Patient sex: M
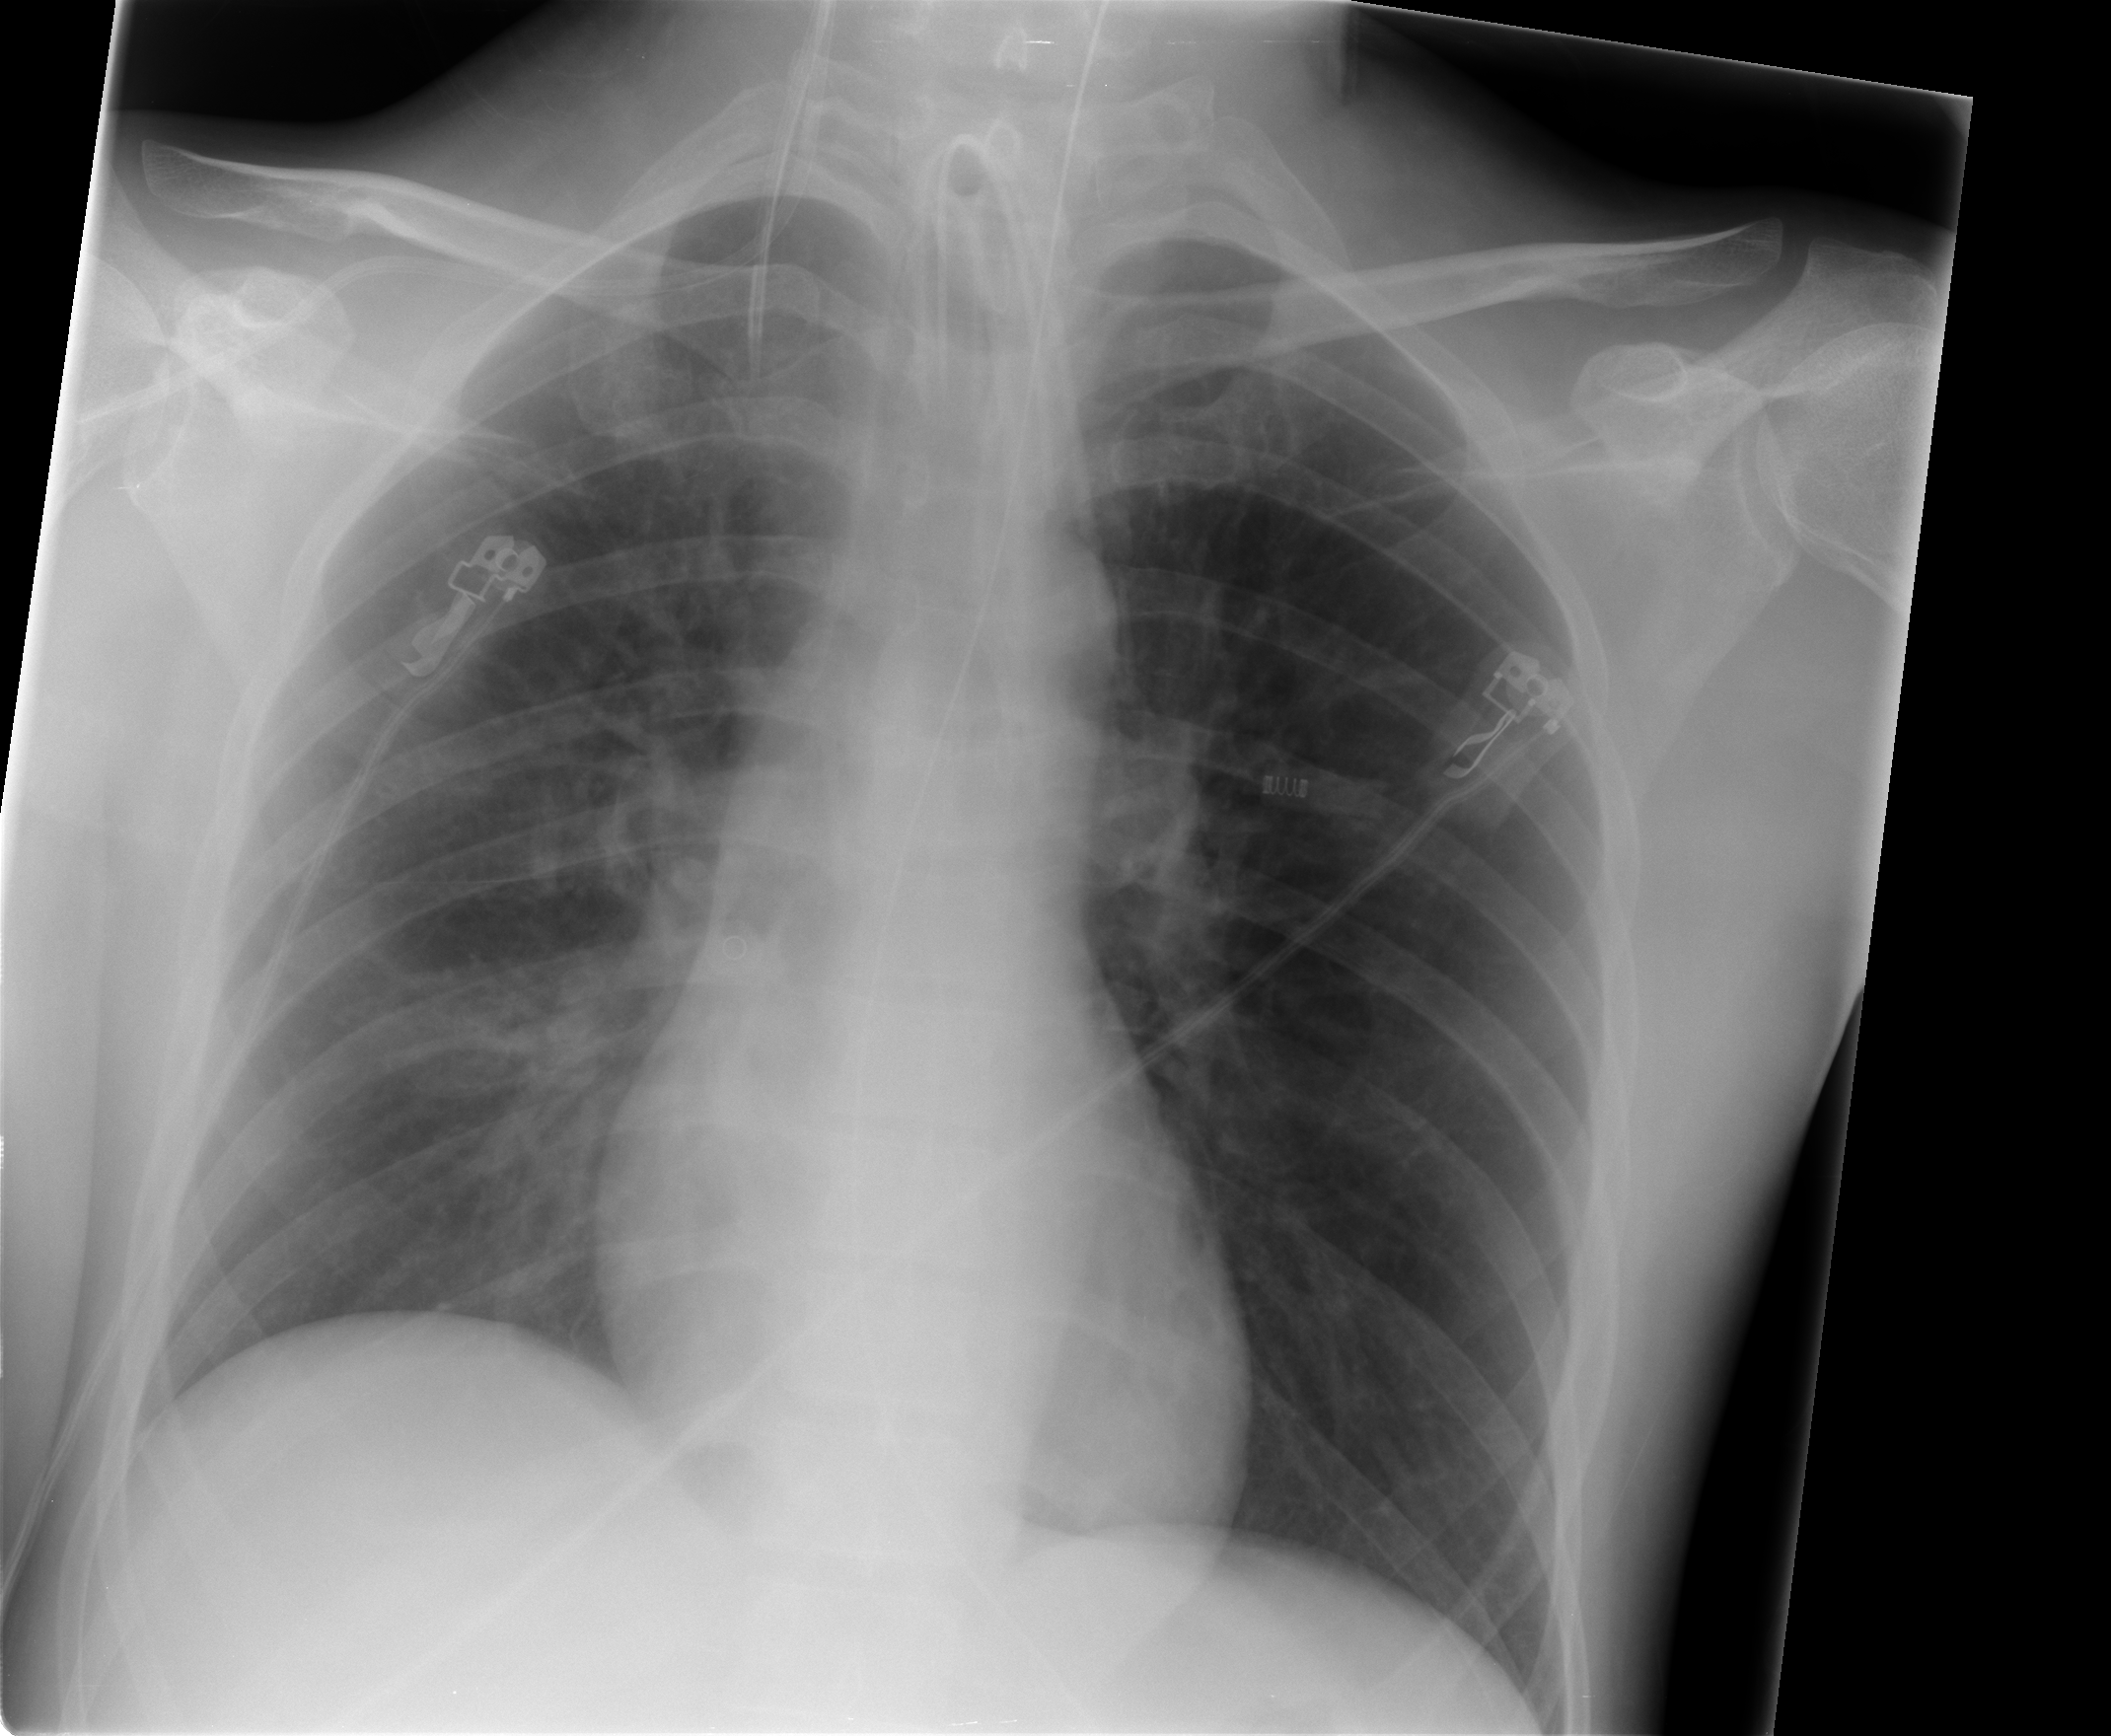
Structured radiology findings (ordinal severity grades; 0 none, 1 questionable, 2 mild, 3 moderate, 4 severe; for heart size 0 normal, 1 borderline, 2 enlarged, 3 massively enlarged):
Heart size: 0
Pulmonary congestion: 1
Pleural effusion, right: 0
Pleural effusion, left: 0
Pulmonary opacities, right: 2
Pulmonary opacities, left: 0
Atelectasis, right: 2
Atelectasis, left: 0